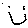
Label: smiley face